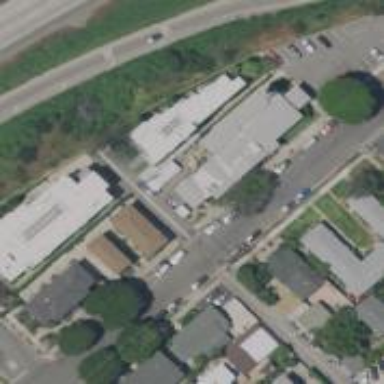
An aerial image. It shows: Residential alleyway.